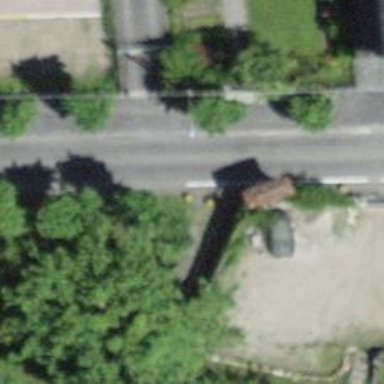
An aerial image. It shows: Wayside shrine building.